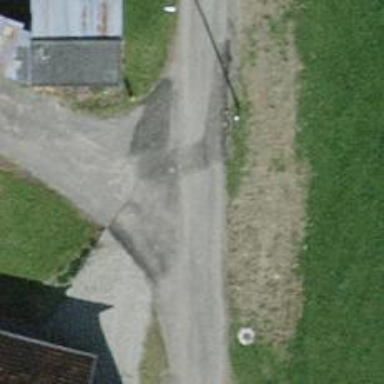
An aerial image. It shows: Unclassified road with paved surface and grade2 tracktype.